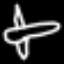
Label: airplane